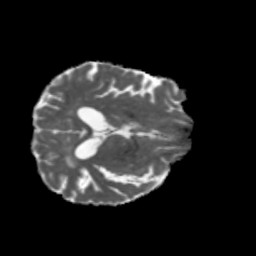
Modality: MD
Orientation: axial
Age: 43
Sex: male
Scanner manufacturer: siemens
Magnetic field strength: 3 T
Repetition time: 5.47 s
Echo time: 0.0854 s